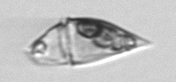
Label: Amphidinium